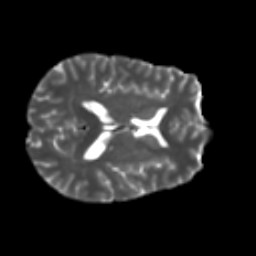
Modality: T2w
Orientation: axial
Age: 26
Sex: male
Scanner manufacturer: ge
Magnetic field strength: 3 T
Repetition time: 7.8 s
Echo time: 0.0618 s